Question: I don't know why or how to solve this issue. When I try to print one of my pages, I'm getting this behavior:

It is a simple HTML page without any plugin, CSS or JavaScript. Has anyone experienced this kind of problem before? How do I solve this?
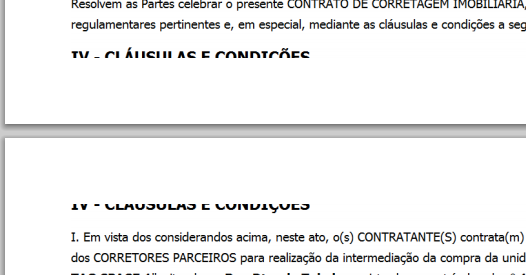
Answer: I know it's late to answer but I hope I could help anyone who would face the same issue here.
We could apply it to all elements on our app by adding this code to our general CSS file:
'''
* {
page-break-inside: avoid;
}
'''
This is the easiest and fastest way to do it.